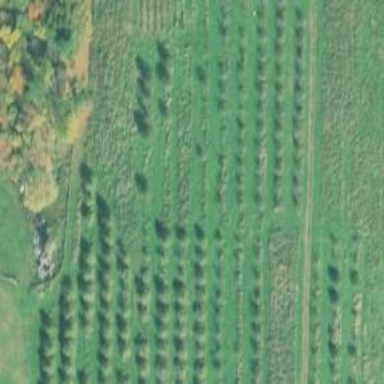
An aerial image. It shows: Orchard.